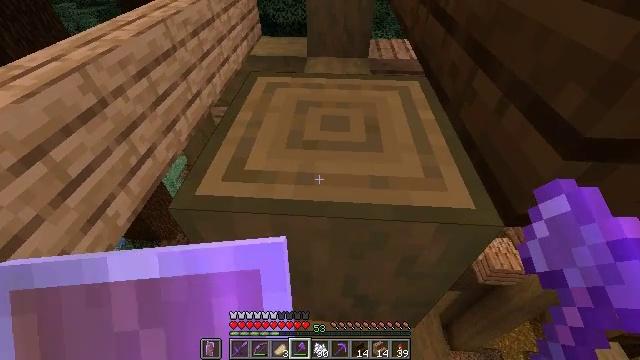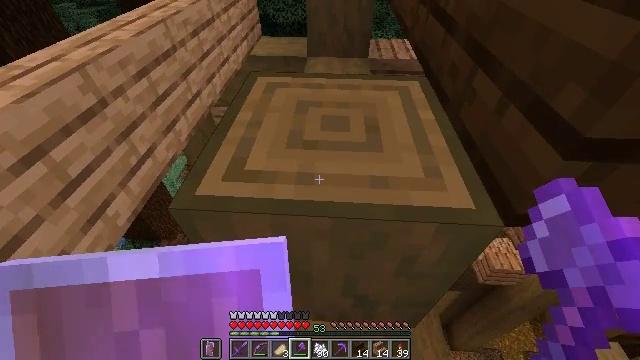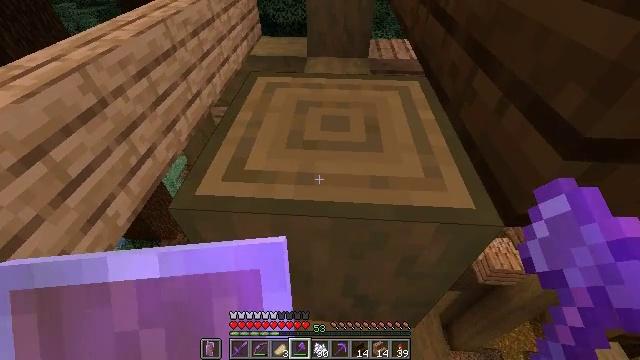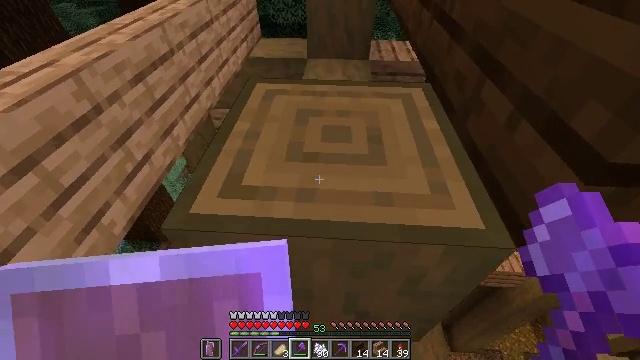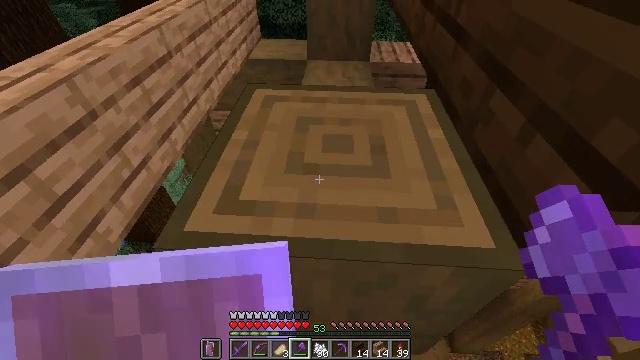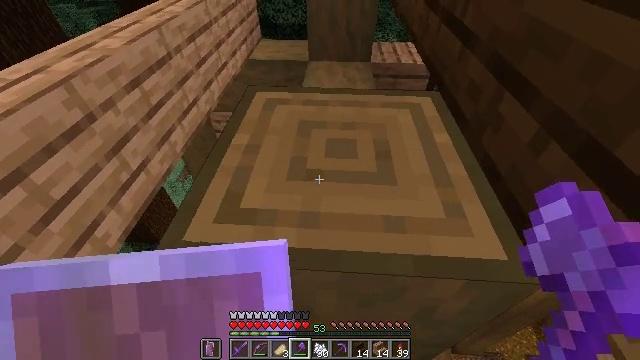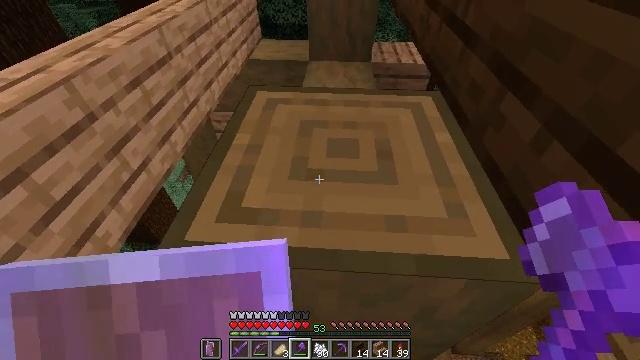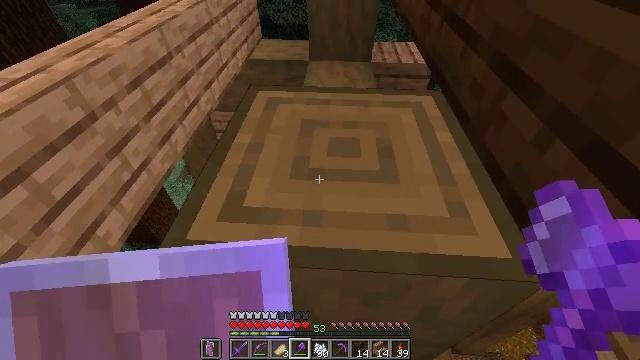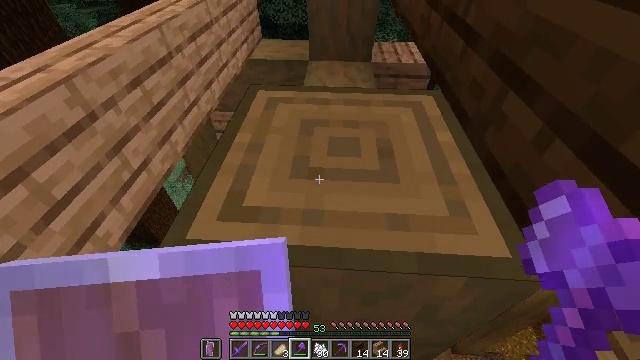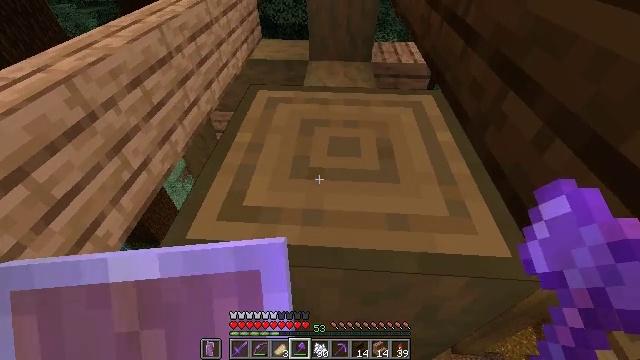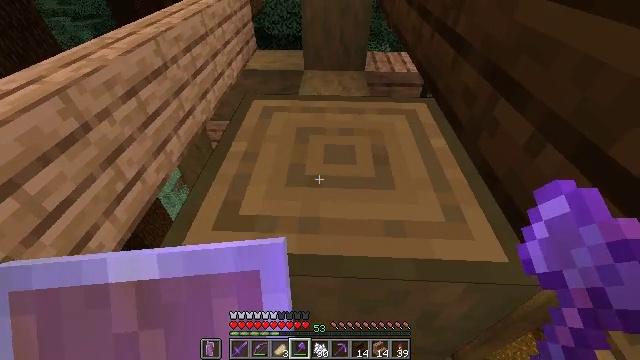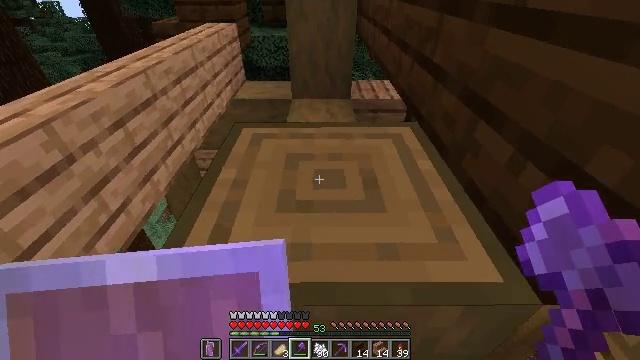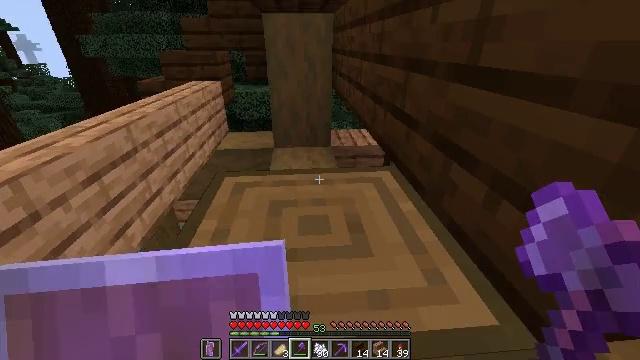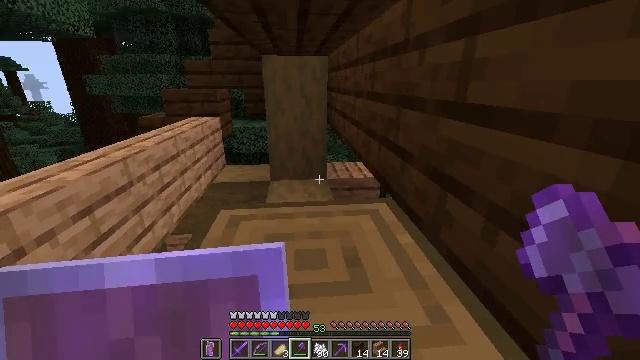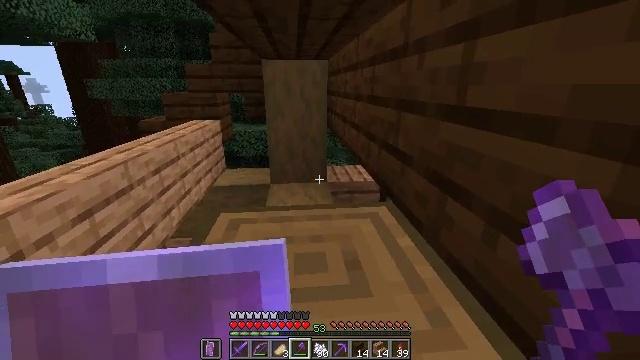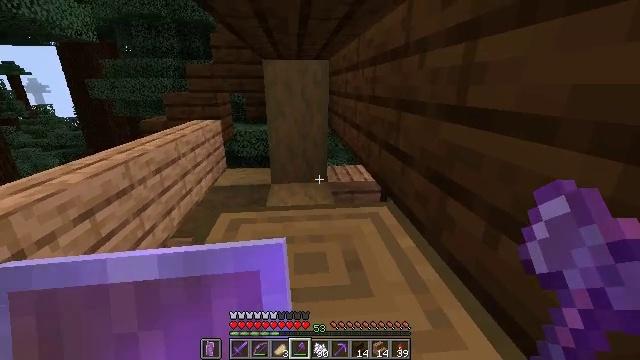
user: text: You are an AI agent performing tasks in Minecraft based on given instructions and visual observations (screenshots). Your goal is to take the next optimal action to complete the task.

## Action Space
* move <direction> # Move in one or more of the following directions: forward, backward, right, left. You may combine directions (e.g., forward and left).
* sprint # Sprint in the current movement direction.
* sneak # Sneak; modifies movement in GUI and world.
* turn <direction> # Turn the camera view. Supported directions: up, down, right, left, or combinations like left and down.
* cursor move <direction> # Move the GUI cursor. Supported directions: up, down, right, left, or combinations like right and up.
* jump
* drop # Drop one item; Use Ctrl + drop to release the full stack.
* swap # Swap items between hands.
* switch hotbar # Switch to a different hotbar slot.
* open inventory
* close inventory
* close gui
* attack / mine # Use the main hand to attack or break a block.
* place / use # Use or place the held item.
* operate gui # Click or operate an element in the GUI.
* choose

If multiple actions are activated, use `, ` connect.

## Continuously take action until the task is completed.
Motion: motion action
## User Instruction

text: Attack the stripped spruce log to gather it.
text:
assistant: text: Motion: no_op
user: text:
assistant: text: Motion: no_op
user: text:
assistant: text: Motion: move forward
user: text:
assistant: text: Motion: move forward
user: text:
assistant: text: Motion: move forward
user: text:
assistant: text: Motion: no_op
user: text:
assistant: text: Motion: no_op
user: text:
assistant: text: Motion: no_op
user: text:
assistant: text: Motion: no_op
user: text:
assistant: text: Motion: turn right and up
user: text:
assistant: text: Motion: turn right and up
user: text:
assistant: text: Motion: turn right and up
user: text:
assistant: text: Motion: turn up
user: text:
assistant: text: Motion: no_op
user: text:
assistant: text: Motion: no_op
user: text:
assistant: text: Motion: no_op
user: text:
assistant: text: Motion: no_op
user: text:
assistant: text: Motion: move forward
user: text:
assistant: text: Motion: move forward, jump
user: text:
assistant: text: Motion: move forward, jump
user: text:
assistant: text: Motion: move forward, jump
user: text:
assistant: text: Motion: move forward, jump
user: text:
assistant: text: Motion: move forward
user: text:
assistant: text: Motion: move forward
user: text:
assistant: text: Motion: move forward
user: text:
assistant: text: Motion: move forward
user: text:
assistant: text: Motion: move forward
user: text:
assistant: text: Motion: move forward
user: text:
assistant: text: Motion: move forward, jump
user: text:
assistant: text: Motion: move forward, jump